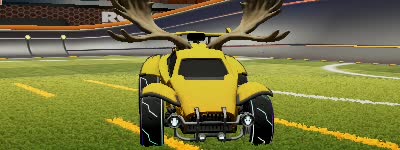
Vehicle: octane